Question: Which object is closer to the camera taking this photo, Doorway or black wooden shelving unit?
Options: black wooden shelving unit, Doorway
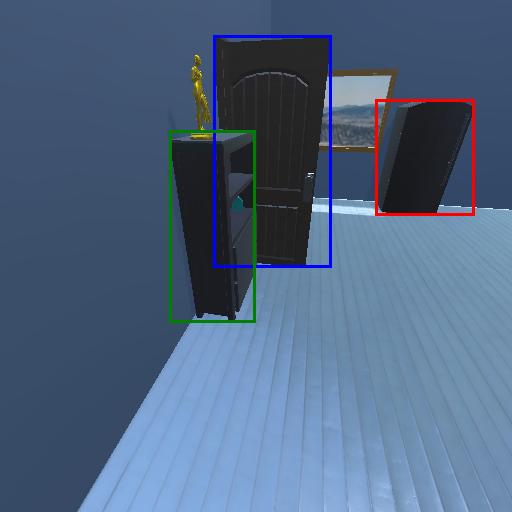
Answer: black wooden shelving unit